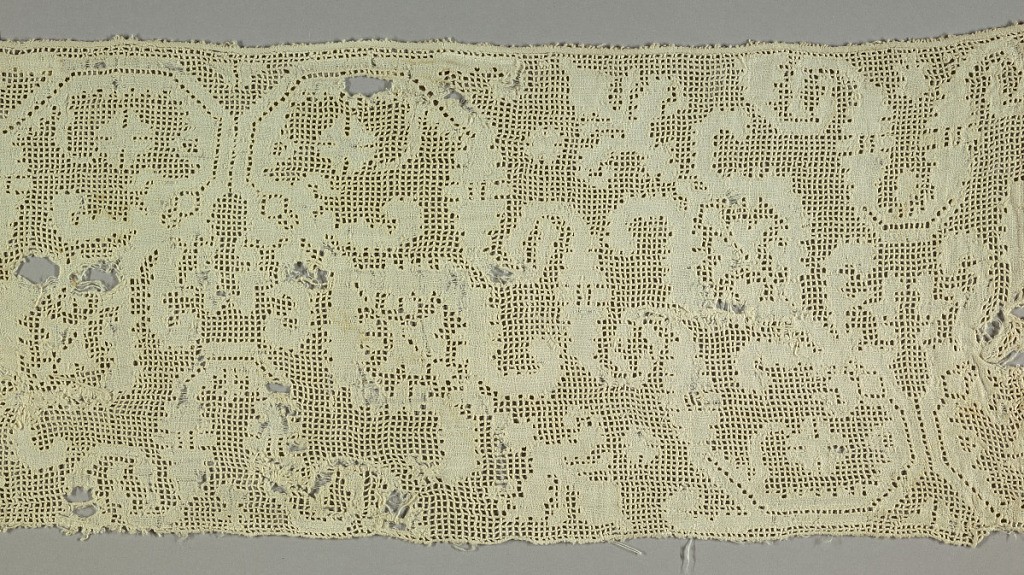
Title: Fragment
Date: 16th–17th century
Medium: Technique: withdrawn element work
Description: Fragment of a border with a curving floral vine.